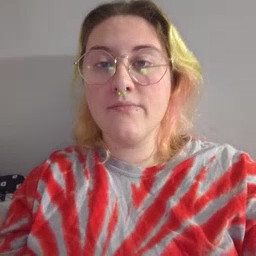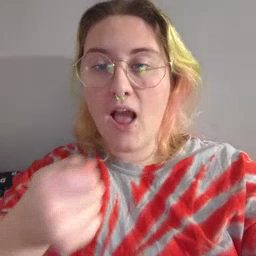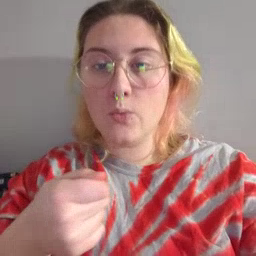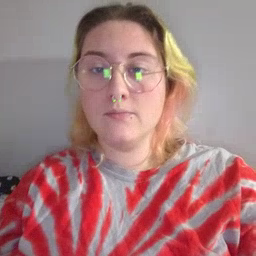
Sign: vacuum